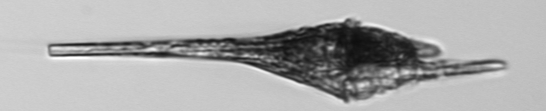
Label: Tripos_furca